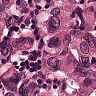
Metastatic tissue present: yes